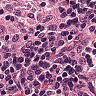
Metastatic tissue present: no